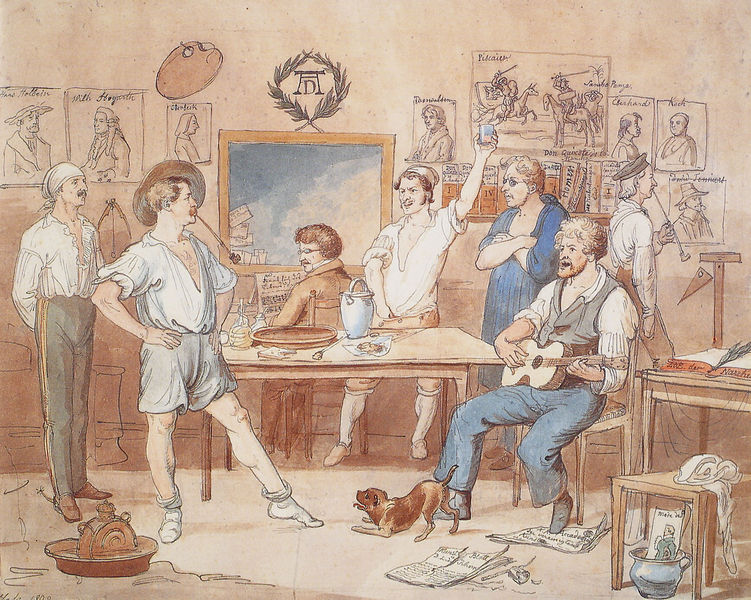
Titel: Deutsche Künstlergesellschaft in Rom
Künstler: Hieronymus Hess
Institution: München, Historisches Stadtmuseum
Schlagwörter: blau, fenster, männer, raum, stuhl, tisch, weiss, zeichnung, hund, gesellschaft, tanz, bart, flasche, schale, schüssel, spiegel, gitarre, musik, kanne, topf, bilder, noten, farbe, hocker, pfeife, klavier, künstler, zeitung, koloriert, art, handwerker, werkzeug, sänger, dürer, jubel, gesellig, zeichnungen, studenten, stoss, albrecht dürer, trunk, zeitungen, vischer, #weiss, dürerlorbeerkranz, sinten